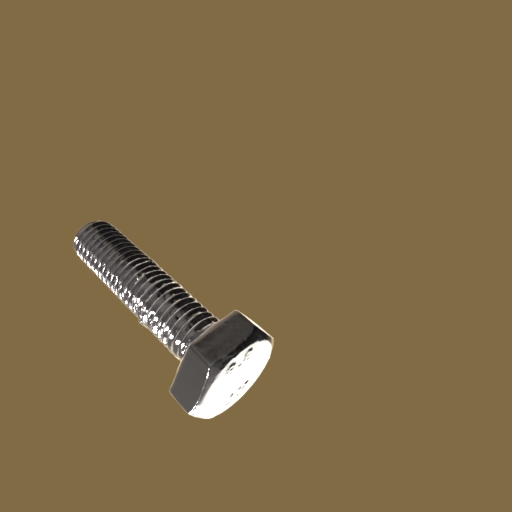
Label: bolt